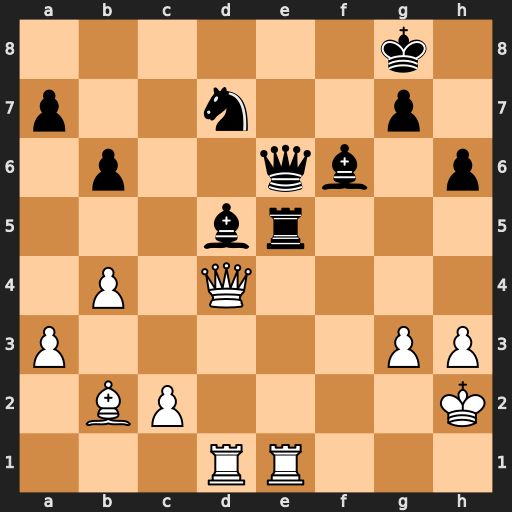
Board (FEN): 6k1/p2n2p1/1p2qb1p/3br3/1P1Q4/P5PP/1BP4K/3RR3
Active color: w
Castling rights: -
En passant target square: -
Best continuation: Rxe5 Nxe5 Qxd5 Qxd5 Rxd5